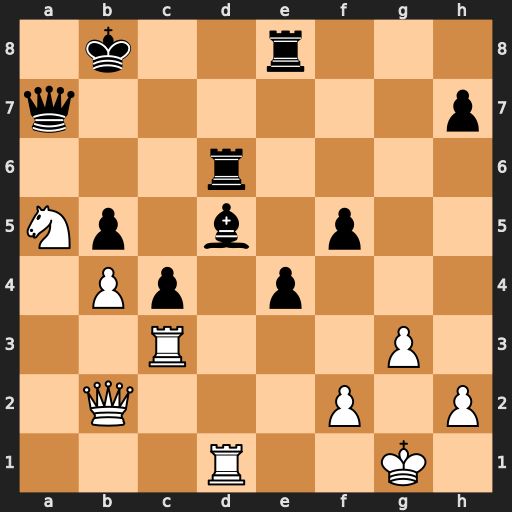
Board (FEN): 1k2r3/q6p/3r4/Np1b1p2/1Pp1p3/2R3P1/1Q3P1P/3R2K1
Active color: w
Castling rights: -
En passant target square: -
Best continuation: Rxd5 Qd7 Rxd6